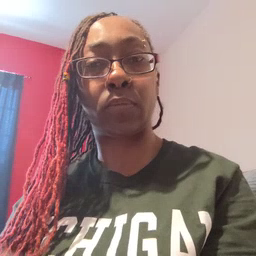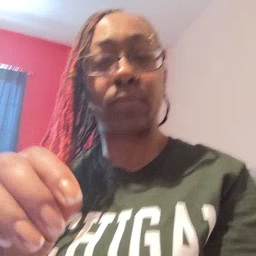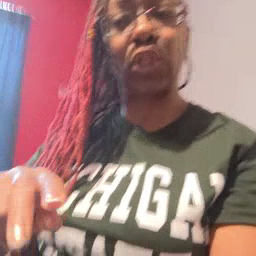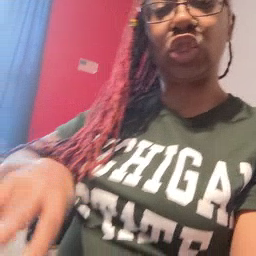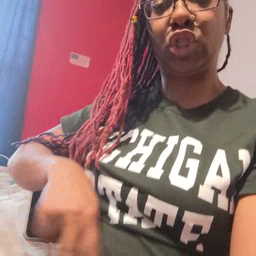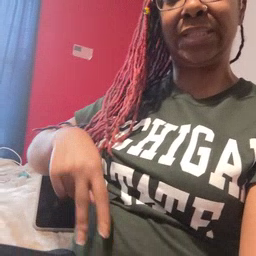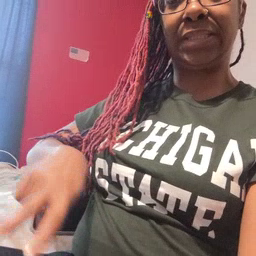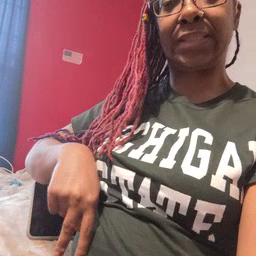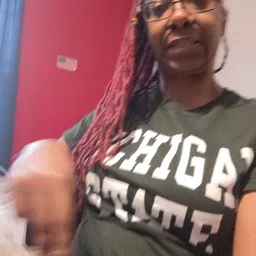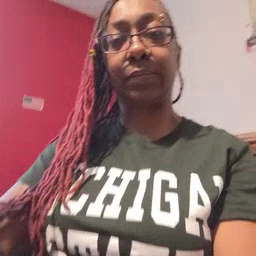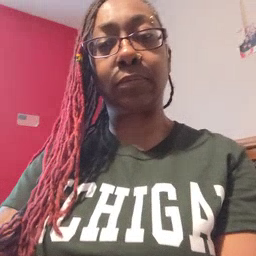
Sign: jeans